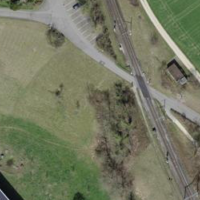
EUNIS habitat code: 25
Species observed at this site:
Phaneroptera falcata
Centaurea scabiosa
Pseudochorthippus parallelus
Chorthippus biguttulus
Oenothera glazioviana